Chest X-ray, AP view. Patient: 27 years old, sex M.
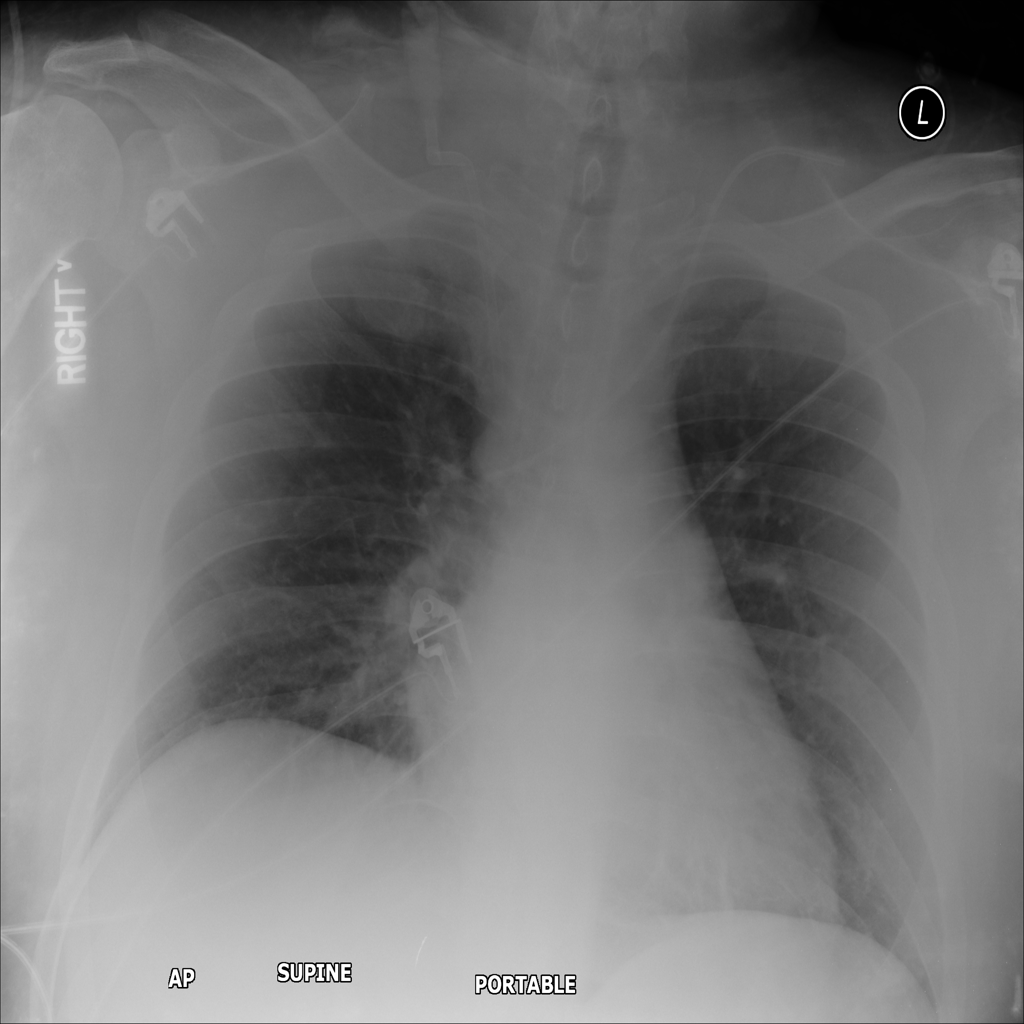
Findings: No Finding